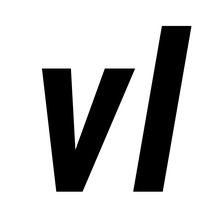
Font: Roboto-Italic_Condensed_SemiBold_Italic